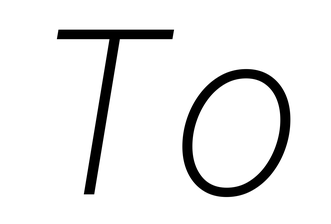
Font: Inter-Italic_ExtraLight_Italic